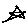
Label: star